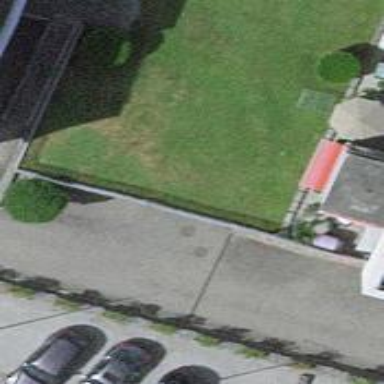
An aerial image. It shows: Group of garages.